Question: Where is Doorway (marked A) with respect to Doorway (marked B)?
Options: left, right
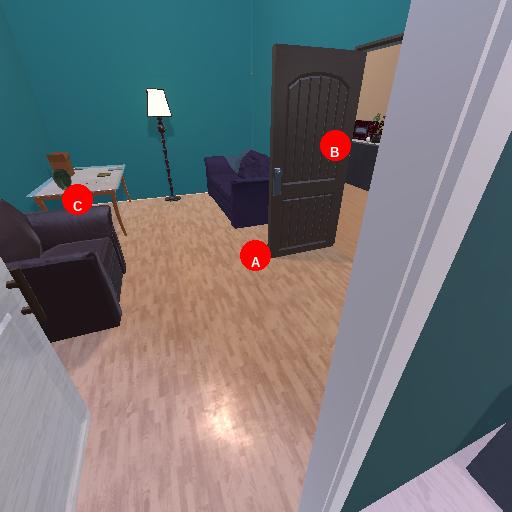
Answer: left